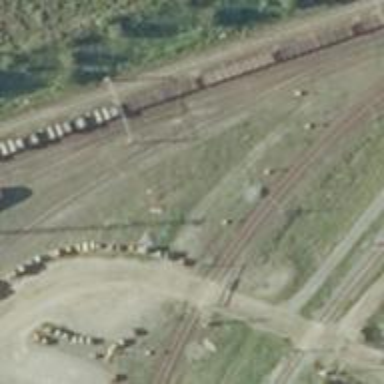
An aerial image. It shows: Rail yard with electrified contact lines for railway operations.